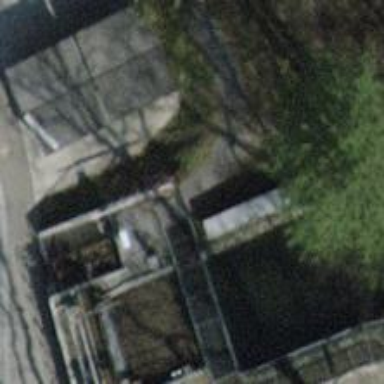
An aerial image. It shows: Footway bridge with surface made of metal grid.